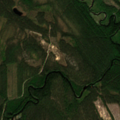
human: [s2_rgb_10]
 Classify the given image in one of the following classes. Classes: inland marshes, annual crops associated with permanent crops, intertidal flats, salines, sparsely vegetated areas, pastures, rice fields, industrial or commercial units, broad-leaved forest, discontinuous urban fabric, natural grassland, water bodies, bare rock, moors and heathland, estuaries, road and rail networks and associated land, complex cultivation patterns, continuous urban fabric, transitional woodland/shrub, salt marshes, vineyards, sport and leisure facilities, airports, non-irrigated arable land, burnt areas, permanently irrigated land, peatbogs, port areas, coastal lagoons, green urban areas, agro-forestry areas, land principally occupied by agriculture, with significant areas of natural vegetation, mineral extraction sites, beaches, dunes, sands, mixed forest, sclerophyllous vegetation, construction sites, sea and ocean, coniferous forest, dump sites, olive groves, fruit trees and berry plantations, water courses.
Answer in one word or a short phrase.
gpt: coniferous forest, mixed forest